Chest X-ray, PA view. Patient: 60 years old, sex F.
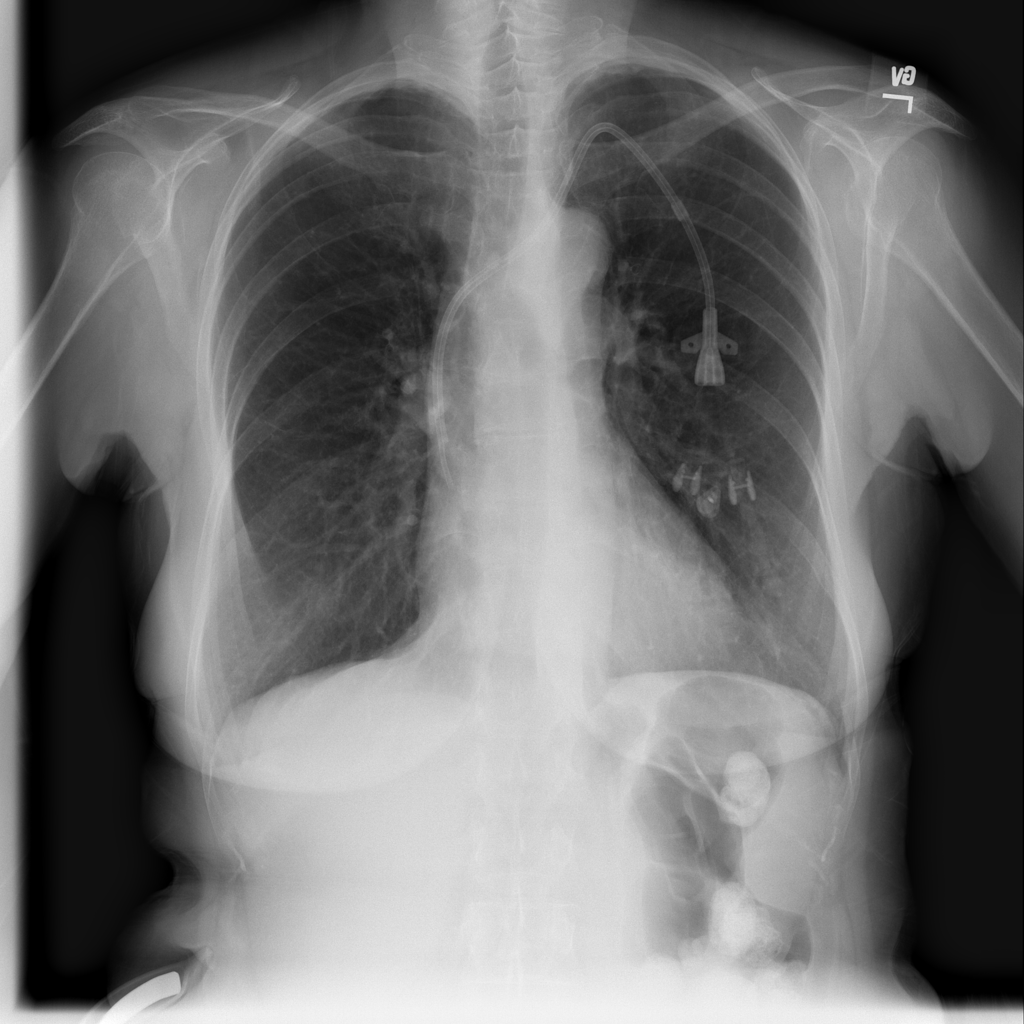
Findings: Fibrosis